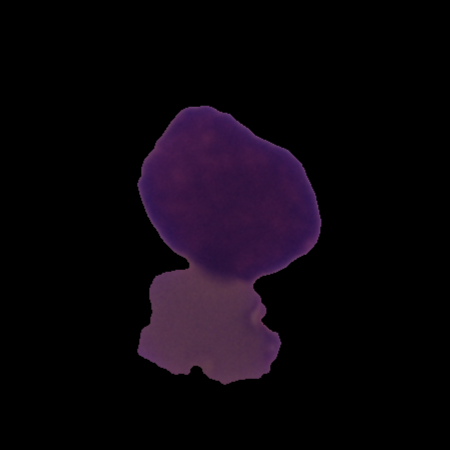
Label: cancer